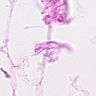
Metastatic tissue present: no